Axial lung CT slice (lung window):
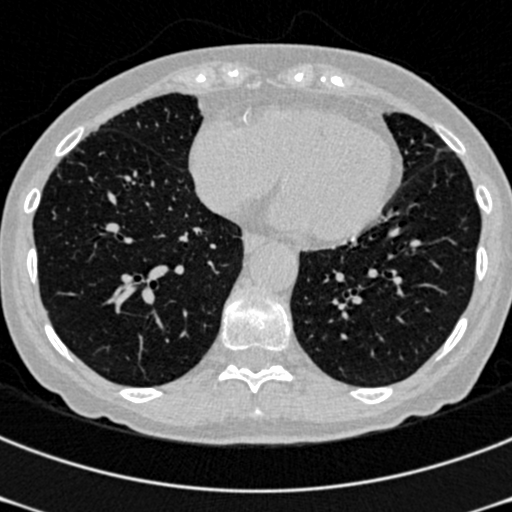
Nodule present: no